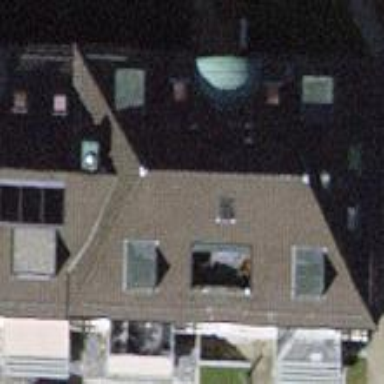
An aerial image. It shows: View of apartment building.